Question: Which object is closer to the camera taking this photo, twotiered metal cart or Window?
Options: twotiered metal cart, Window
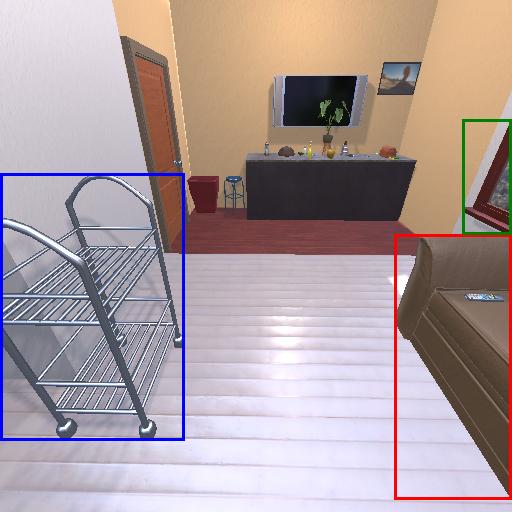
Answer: twotiered metal cart